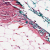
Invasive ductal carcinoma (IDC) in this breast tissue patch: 0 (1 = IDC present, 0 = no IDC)